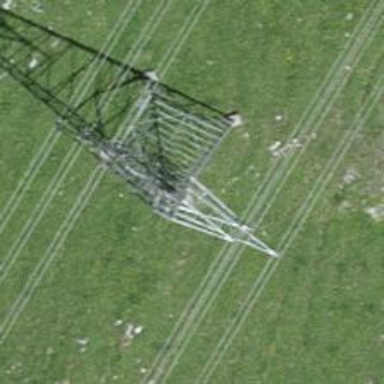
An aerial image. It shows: Power tower.